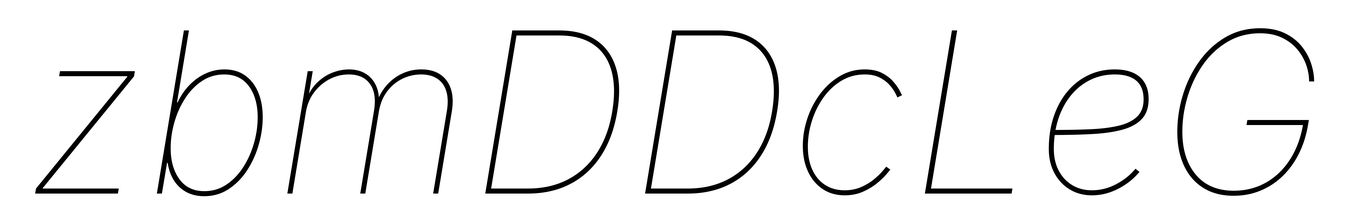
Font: Inter-Italic_Thin_Italic